高一 · 立体几何学
直三棱柱 $A B C-A_{1} B_{1} C_{1}$ 中, 若 $\angle B A C=90^{\circ}, A B=A C=\sqrt{2}, A A_{1}=2$, 则点 $A$ 到平面 $A_{1} B C_{1}$ 的距离为
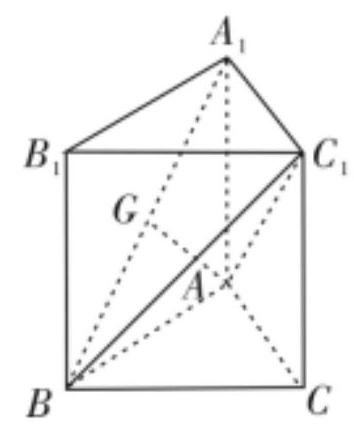
答案: frac{2 \sqrt{3}}{3}$.
解析: 【分析】

法一：由已知可以证明出平面 $C_{1} A_{1} B \perp$ 平面 $A A_{1} B_{1} B$, 通过面面垂直的性质定理, 可以过 $A$ 作 $A G \perp A_{1} B$, 则 $A G$ 的长为 $A$ 到平面 $A_{1} B C_{1}$ 的距离, 利用几何知识求出 $A G$;

法二:利用等积法进行求解.

【详解】

法一: $\because C_{1} A_{1} \perp A_{1} B_{1}, C_{1} A_{1} \perp A A_{1}, \therefore C_{1} A_{1} \perp$ 平面 $A A_{1} B_{1} B$,

又 $\because C_{1} A_{1} \subset$ 平面 $C_{1} A_{1} B$, 平面 $C_{1} A_{1} B \perp$ 平面 $A A_{1} B_{1} B$.

又 $\because A_{1} B=$ 平面 $C_{1} A_{1} B \cap$ 平面 $A A_{1} B_{1} B$,

$\therefore$ 过 $A$ 作 $A G \perp A_{1} B$, 则 $A G$ 的长为 $A$ 到平面 $A_{1} B C_{1}$ 的距离,

在 Rt $\triangle A A_{1} B$ 中, $A G=\frac{A B \times A A_{1}}{A_{1} B}=\frac{2 \times \sqrt{2}}{\sqrt{6}}=\frac{2 \sqrt{3}}{3}$.

法二: 由等体积法可知 $V_{A-A_{B} B C_{1}}=V_{B-A A_{1} C_{1}}$, 解得点 $A$ 到平面 $A_{1} B C_{1}$ 的距离为 $\frac{2 \sqrt{3}}{3}$.

【点睛】

本题考查了点到面的距离, 一般方法是通过几何作图, 直接求出点到面的距离, 另一种方法是利用等积法进行求解, 通过二种方法的比较, 后一种方法更方便些.